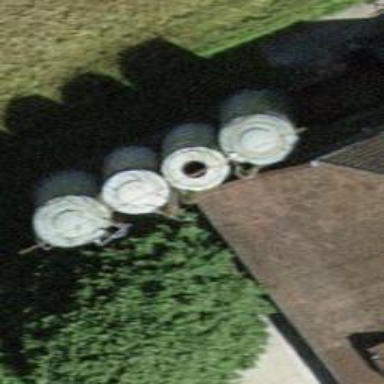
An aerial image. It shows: Silo.